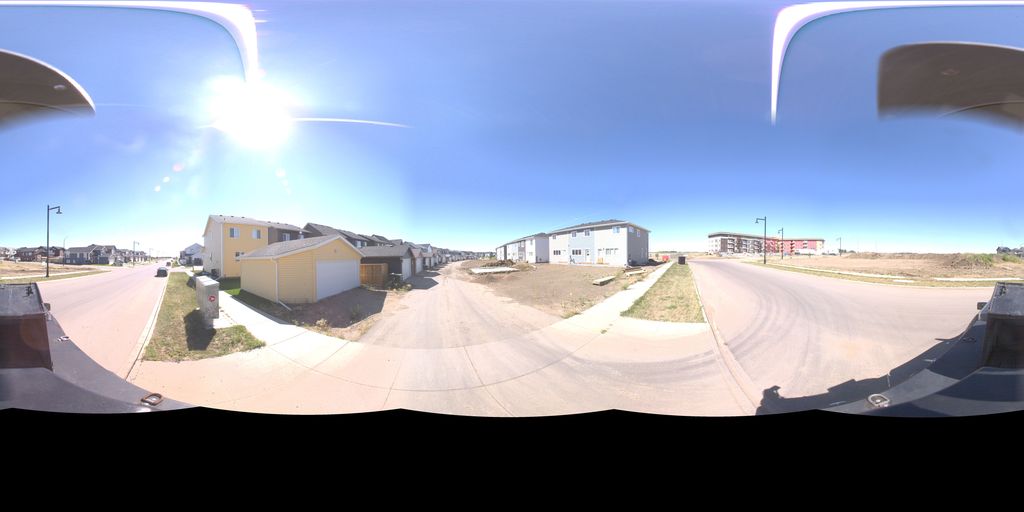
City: saskatoon